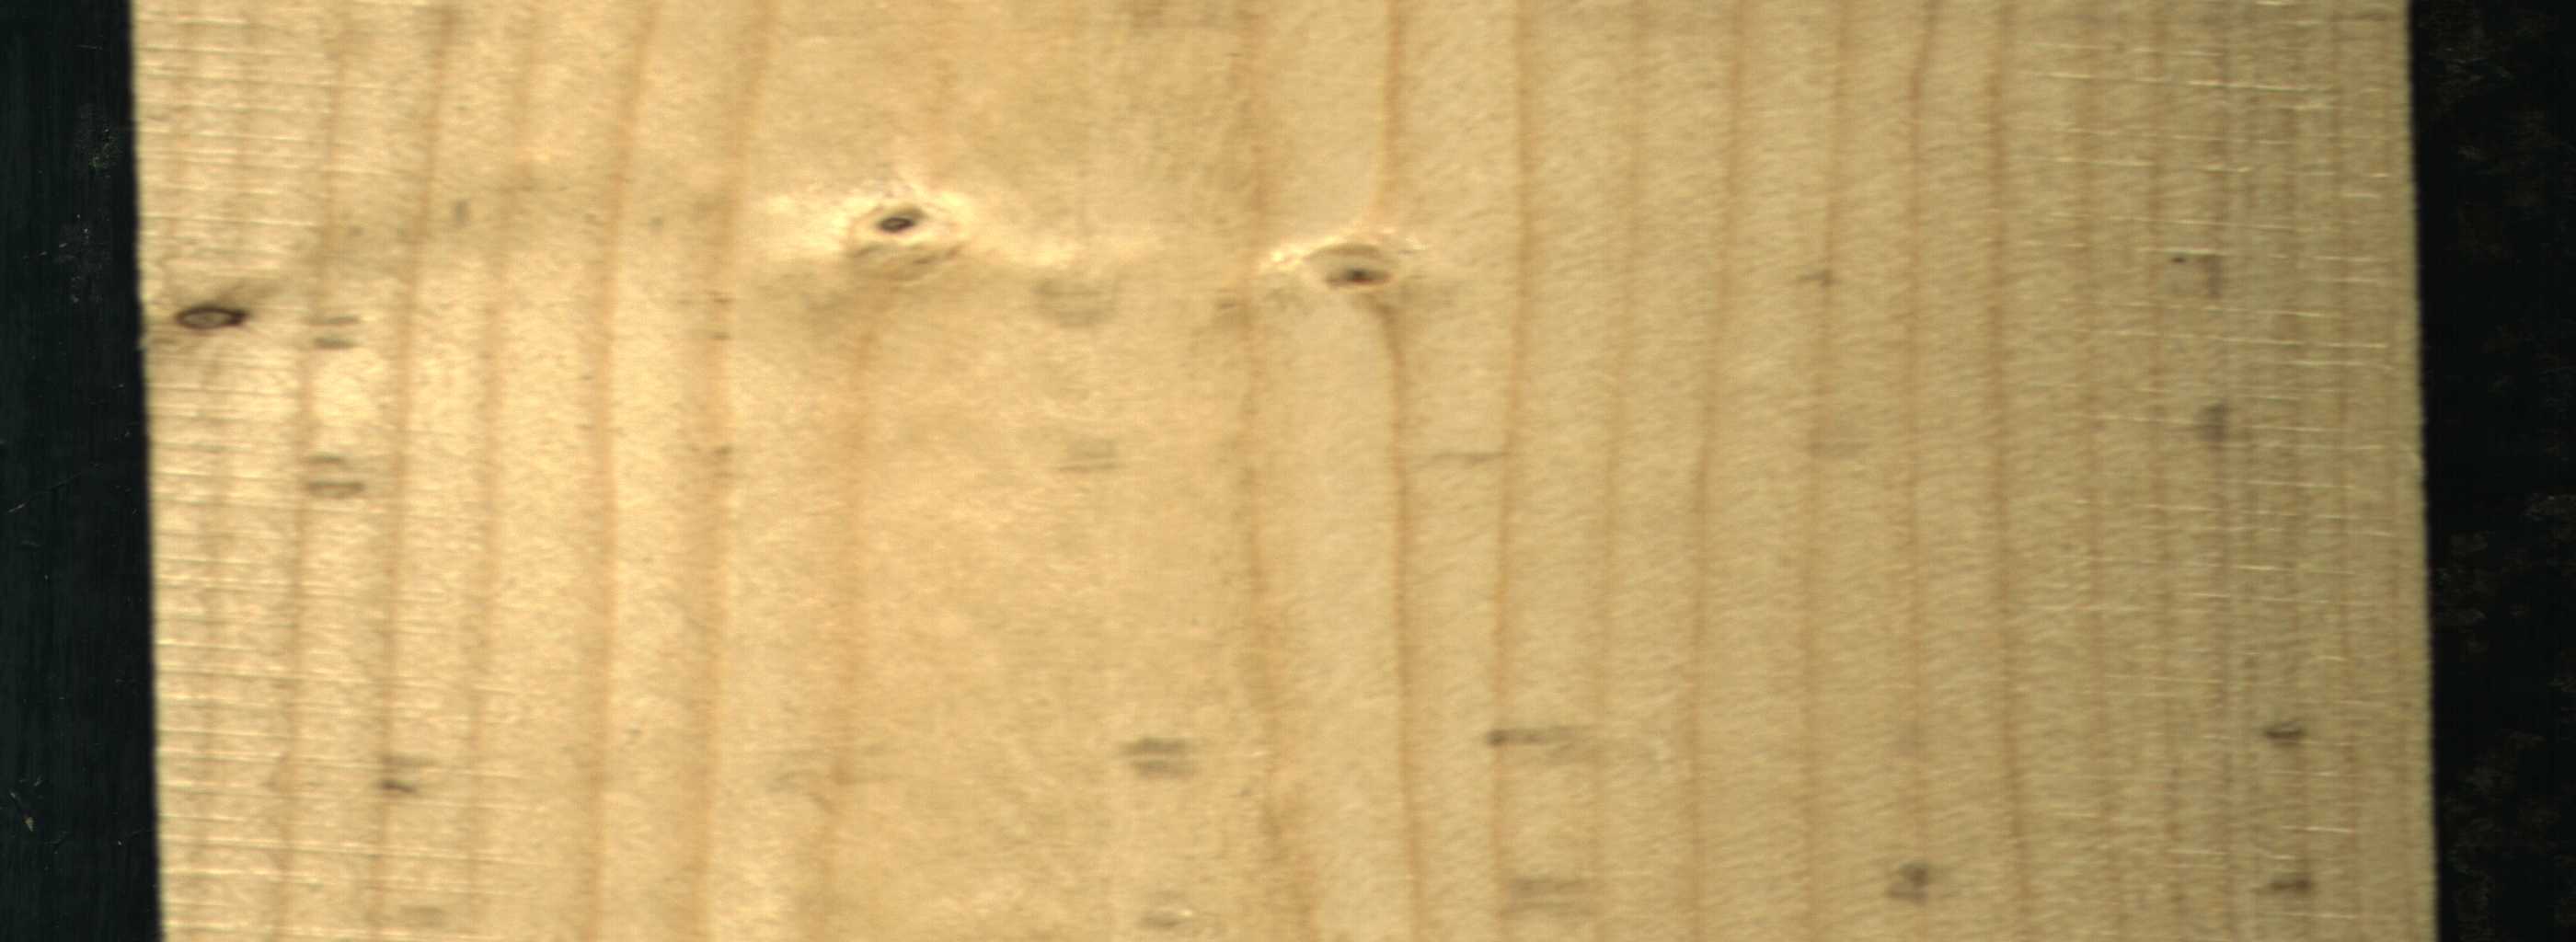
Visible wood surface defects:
Live_Knot
Live_Knot
Live_Knot